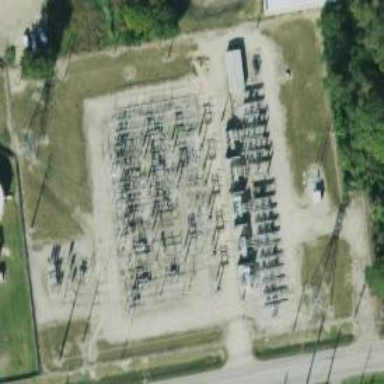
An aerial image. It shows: Outdoor power substation surrounded by fence. The substation is specifically for distribution purposes.